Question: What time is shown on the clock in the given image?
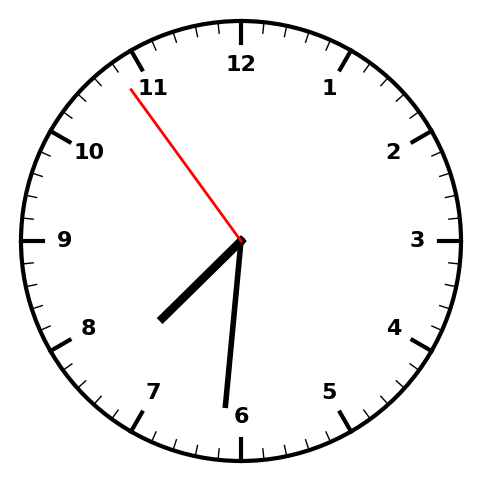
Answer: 07:30:54